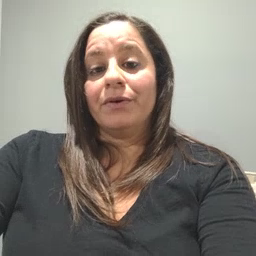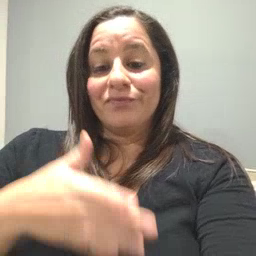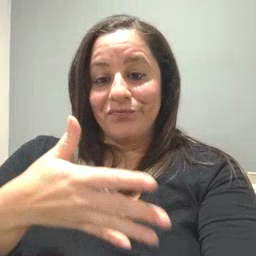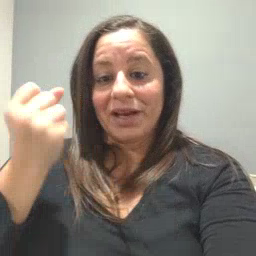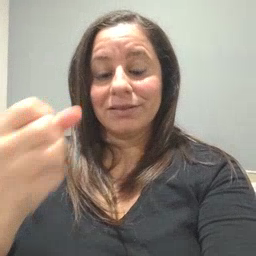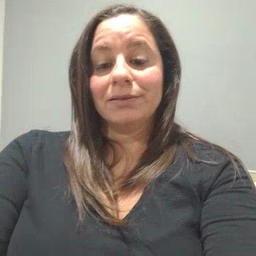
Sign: fast